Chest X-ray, AP view. Patient: 72 years old, sex M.
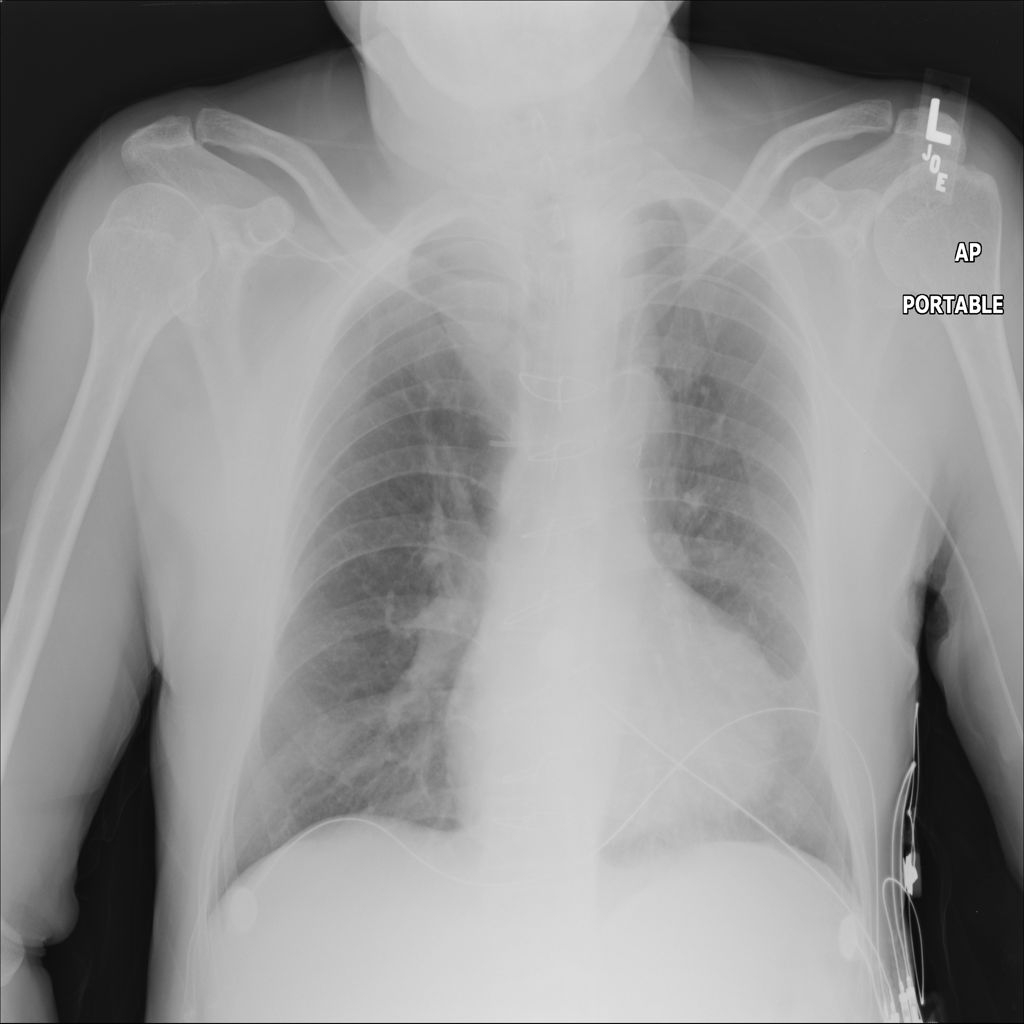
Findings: No Finding